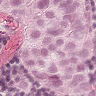
Metastatic tissue present: yes